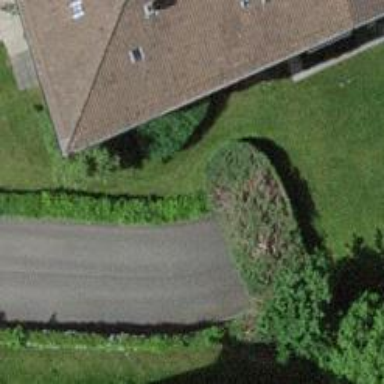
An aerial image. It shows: Retaining wall.